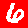
Digit: 6